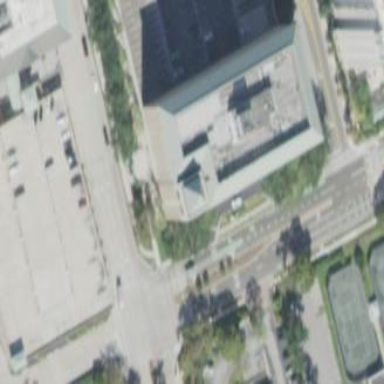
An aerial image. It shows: Commercial building.